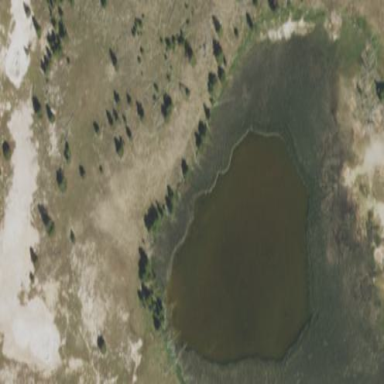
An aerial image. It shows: Lake with natural water.